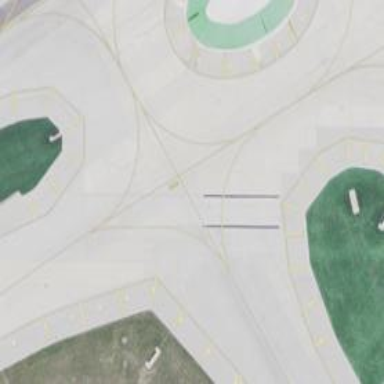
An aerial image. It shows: Image of taxiway at airport.